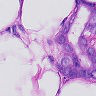
Metastatic tissue present: yes